Question: I am trying to use Visual Studio to track memory usage in my app. In the 'Diagnostic Tools' window, it shows my app is using 423 MB. Thank I go to 'Memory Usage' and 'ViewHeap', when I click on the snapshot, I get a table of the size of my objects.

But when I add those number up:
'''
= <PHONE>
+ 403764
+ 354832
+ 264984
+ 244836
+ 195748
+ 144032
+ 28840
+ 16452
+ 13920
+ 13888
+ 3428
+ 2100
+ 20
= <PHONE>
= 4.77 MB
'''
My question is why this number 4.77MB does not match with the 423MB I see on the "Memory" Chart. I expect to see the table on the left a breakdown of where 423 MB went. Please tell me what am I missing?
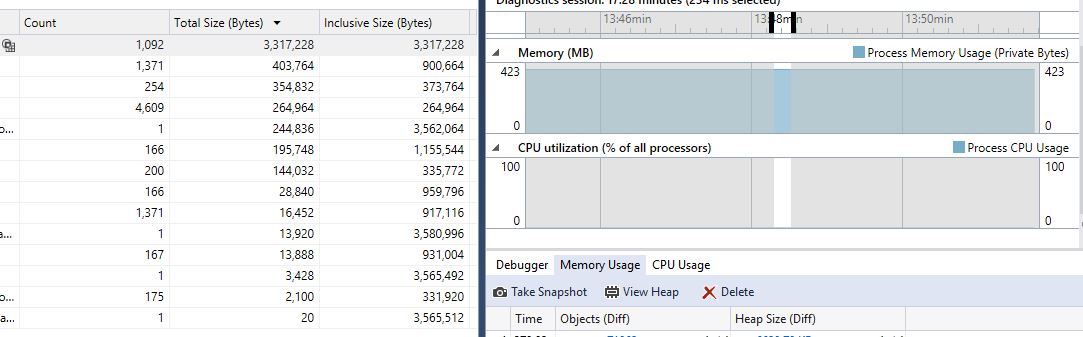
Answer: # Why does the View Heap size not match the memory chart size?
There are dozens of potential reasons for this, including , , , , et al. We'll go through two of the big ones.
## Just My Code
The feature of Visual Studio tends to allocations, exceptions, breakpoints, and any other non-code meta-data from the user, that was not loaded from a '.PDB' file or an open project. See <URL> for details.
## Debugging Symbols and Tools
When debugging project in Visual Studio, the Visual Studio Debugger runs and allocates extra memory to allow for , , and other features. For a diagnostic tools capture, you should use the 'Alt+F2' option, or . You'll also want to switch to mode for this portion. This step alone cut the memory the graph showed (for me) from '21.5MiB' to '5.5MiB', indicating that the and are a factor. Remember, in order for Visual Studio to be able to catch exceptions, breakpoints and other data, it attach itself to your process, and to all objects within your process.
## So, how do we make these numbers match?
You really shouldn't about the numbers matching. The purpose of the Memory Graph and the View Heap chart is to allow you to see spikes and odd memory fluctuations, that could indicate programme incorrectness. You should be looking for those, rather than focusing on the difference between the two values.
That said, there are some steps you can take to get results.
## Truly Matching the Numbers
If you want to match them, I don't think it can be done in the manner you wish. You can, however, get closer. The first step is to , then select . Once selected, click the next to it, and make sure is 'Mixed (Managed and Native)'. Then, click and take some so you can examine the memory use. Once done so, stop your debugging and examine your memory.
To examine your memory, click the blue number in the snapshot box for the snapshot you wish to examine. On this page, click the on the and deselect both and . Switch to the tab and do the same, deselecting and then .
You should find that this alone brings your error well closer to the actual value. (The actual value being the and the error being the ) With the application I tested it on, it brought the total (from both heaps) to about '1.0265MiB', which was about the same as the allocation indicated by when I ran the programme outside of Visual Studio (this actual value was '1.1211MiB', but with numbers this small that margin of error is expected).
What does mean? Essentially, when the 'GC' clears memory, that memory is from the space of the application. Instead it is freed for use by other objects, but can . <URL> is a complicated topic, and well beyond the scope of this question and answer.
## Additional Notes
Memory allocation, usage and measurement is a complex topic. Unfortunately, there are not many 100% fool-proof ways to handle situations like this, and generally the more fool-proof and accurate the solution is, the more complex, slow and difficult to use it is.
## References
MSDN Just My Code: <URL>
MSDN Garbage Collection: <URL>
The rest of this answer is based on and , and is subject to potential inaccuracies which may result of The steps presented herein work for all developers, and were performed with version .